Question: i need to point from my hosting account to my local server
so i thought the best way is to do it using a subdomain
though the issue is that i cant figure which is the right way to do it
using same DNS as my domain / leaving it blank
using my internet isp dns maybe ?
what is the right way to point a subdomain to a static ip of my isp internet account at home ?

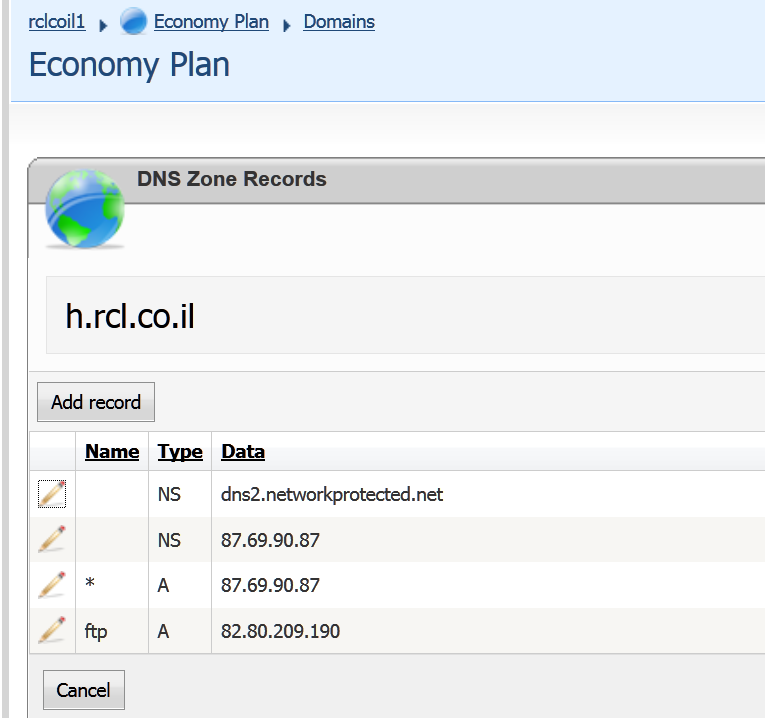
Answer: You don't need a subdomain, you need an A record (address). You could set up a subdomain, and then use an A record within that, so, if your domain is 'example.com':
Your domain is set up as 'example.com', your public web server A record might be 'www.example.com'. You could then set up your home server A record as 'homeserver.example.com'
A sub domain might be 'home.example.com', and a server in the sub domain will have an A record of myserver.home.example.com.
In all these cases the IP address of your A record should be the IP address of the network side (external side) of your home internet router. If the address is static this will work, but if it's not you'll need to subscribe to a DNS service that supports Dynamic DNS, and that's a whole different story.
How you go about setting all this up is ISP-dependent.
Note that the external address of your network will not match the internal address of your server, so you'll need to set up port-mapping on the router to allow inbound traffic to reach your server.
..and lastly, do you really want to risk opening up your home network to the ravages of the public internet? Do this if you really know what you're doing, and possibly not even then.